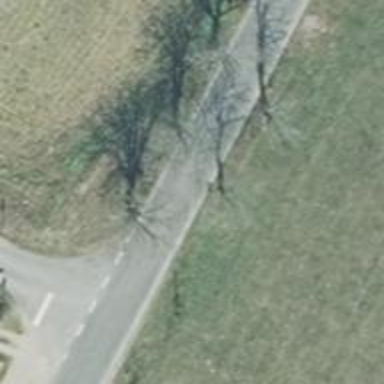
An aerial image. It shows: Beautiful avenue lined with deciduous broadleaved trees.